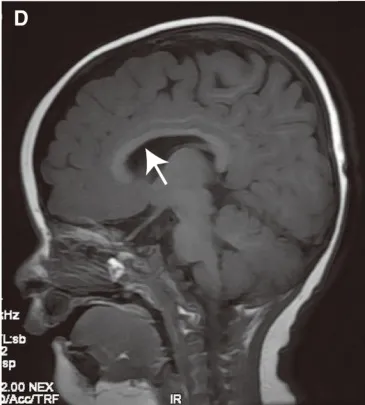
Clinical features. (C,D) The brain MRI results in an infant aged 1 year 3 months. The white arrows show delayed white matter myelination and the thinly developed splenium of the corpus callosum.
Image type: radiology (mri)